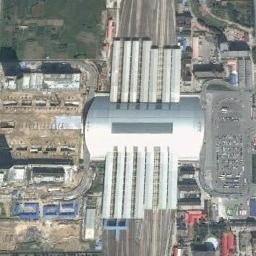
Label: railway_station